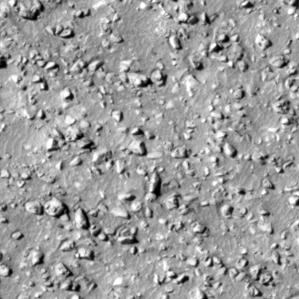
Label: non_frost